Question: Is it possible to get the result as shown in this figure from the table:

How can i do this using mysql query?
Thank you,
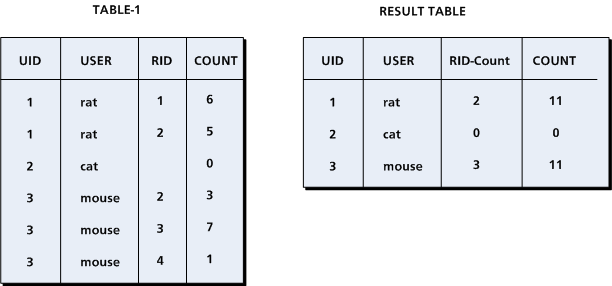
Answer: '''
SELECT 'UID', 'USER', COUNT(RID) AS "RID-Count", SUM('COUNT') AS COUNT
FROM TABLE1
GROUP BY 'UID', 'USER'
'''
Assuming for 'cat' the RID is 'NULL'